Question: I've read several threads dealing with similar issues on here, but I just can't figure out what I am over-releasing. From a detail view controller for a Player object, I push a UITableViewController to select Location objects for that Player:
'''
- (void)selectLocations
{
LocationSelectionController *vc = [[LocationSelectionController alloc] initWithStyle:UITableViewStyleGrouped];
vc.player = player;
[self.navigationController pushViewController:vc animated:YES];
[vc release];
}
'''
Here is a look at some details of the LocationSelectionController:
'''
- (void)saveContext {
NSManagedObjectContext *context = [player managedObjectContext];
if ([context hasChanges]) {
NSError *error = nil;
if (![context save:&error]) { //*** ERROR HERE ***
// show alert
}
}
}
- (void)viewDidLoad {
[super viewDidLoad];
// ....
NSError *error = nil;
if (![[self fetchedResultsController] performFetch:&error]) {
// show alert
}
}
- (NSFetchedResultsController *)fetchedResultsController {
if (_fetchedResultsController != nil) {
return _fetchedResultsController;
}
NSManagedObjectContext *context = [player managedObjectContext];
NSFetchRequest *request = [[NSFetchRequest alloc] init];
NSEntityDescription *entity = [NSEntityDescription entityForName:@"Location" inManagedObjectContext:context];
[request setEntity:entity];
NSSortDescriptor *sortDescriptor = [[NSSortDescriptor alloc] initWithKey:@"name" ascending:YES selector:@selector(caseInsensitiveCompare:)];
NSArray *sortDescriptors = [NSArray arrayWithObjects:sortDescriptor, nil];
[request setSortDescriptors:sortDescriptors];
NSFetchedResultsController *aFRC = [[NSFetchedResultsController alloc] initWithFetchRequest:request managedObjectContext:context sectionNameKeyPath:nil cacheName:nil];
aFRC.delegate = self;
self.fetchedResultsController = aFRC;
[request release];
[sortDescriptor release];
return _fetchedResultsController;
}
- (void)viewDidUnload {
[super viewDidUnload];
self.fetchedResultsController = nil;
}
- (void)dealloc {
self.fetchedResultsController = nil;
[_fetchedResultsController release];
[player release];
[super dealloc];
}
'''
The functionality is always perfect the first time I navigate to the LocationSelectionController. I can interact with the Location objects with no problems at all. When I pop the view and return to the detail view of the Player object, again there is perfect functionality. It is only when I push the LocationSelectionController for a second time (even if it is from a different Player object) that there is a crash up attempting to save the context.
'''
*** -[LocationSelectionController controllerWillChangeContent:]: message sent to deallocated instance 0x7026920
'''
I've tried using instruments with NSZombie to find the problem, and it points me to an instance of LocationSelectionController.

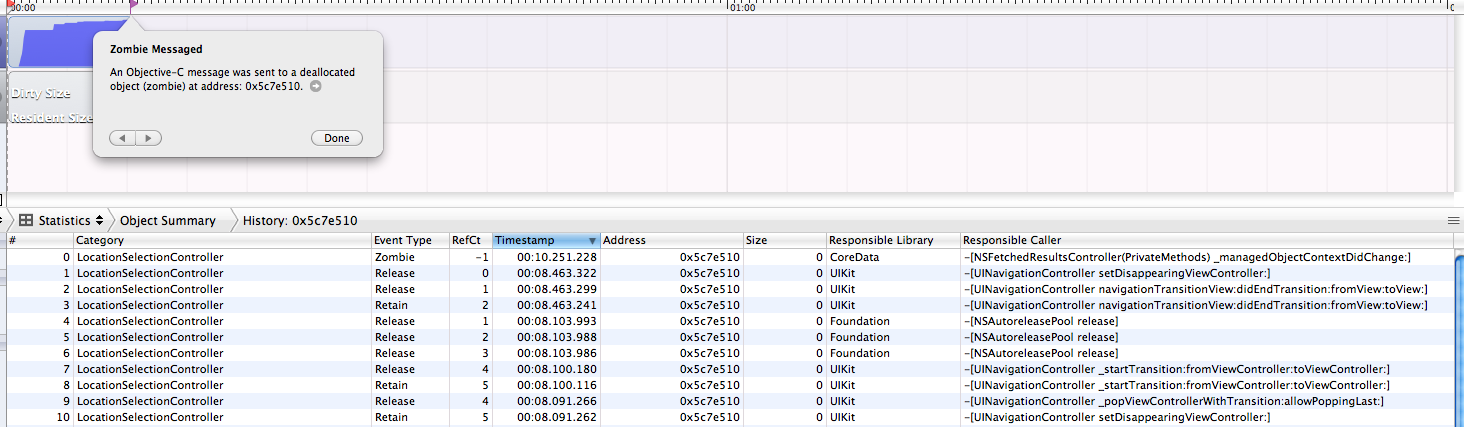
Answer: Your handling of the NSFetchedResultsController is screwed up. First, consider this code:
'''
NSFetchedResultsController *aFRC = [[NSFetchedResultsController alloc] initWithFetchRequest:request managedObjectContext:context sectionNameKeyPath:nil cacheName:nil];
aFRC.delegate = self;
self.fetchedResultsController = aFRC;
'''
If your 'fetchedResultsController' property is declared 'assign', this code is more or less correct (although then the semantics are wrong). If the property is declared 'retain', you're leaking a reference to 'aFRC' here.
But either way, your deallocation is wrong. In dealloc, you have this:
'''
self.fetchedResultsController = nil;
[_fetchedResultsController release];
'''
The first line sets the property (and this presumably the '_fetchedResultsController' ivar) to nil, so the second line can never release the object. If the property is declared 'retain', I guess this is an attempt to clean up the leak mentioned above; if it is declared 'assign', this is evidence of the incorrect semantics mentioned above. And even if this worked "correctly", the version in 'viewDidUnload' doesn't have that extra release so things are wrong.
Either way, the leaked reference leaves the NSFetchedResultsController alive. Eventually it finds a change, which it tries to send to its delegate. And that, of course, fails because the delegate has long since been deallocated.
---
Chances are good that you never need to assign the fetchedResultsController from outside the implementation of this class. What you really should do then is something like this:
The property 'fetchedResultsController' should be declared as:
'''
@property (retain, readonly) NSFetchedResultsController *fetchedResultsController;
'''
Your existing 'fetchedResultsController' is fine, except that it should assign the '_fetchedResultsController' ivar directly instead of trying to assign 'self.fetchedResultsController'.
Then the dealloc and viewDidUnload methods should each release the object something like this:
'''
[_fetchedResultsController release];
_fetchedResultsController = nil;
'''
You could also set '_fetchedResultsController.delegate' nil before releasing it, to be extra sure, but the documentation doesn't indicate this is necessary as it does for some other classes.